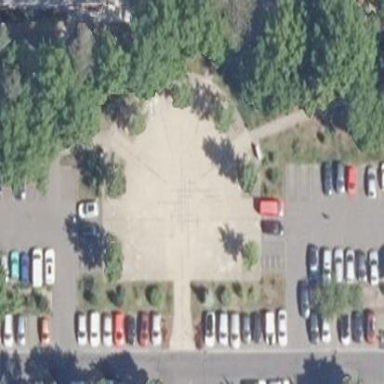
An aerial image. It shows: Street-side parking area.